Question: I searched the web but couldn't find a good answer for HTML/CSS designs:
- - 'select'-
Here the current behavior I'm noticing:
- - in dropdown position, the dropdown 'box' isn't clipped but is aligned to the left side of the combobox; as a consequence it goes beyond the right side of the screen and part of it is simply unreadable
What I would like to do is force the dropdown box to align with the of its parent combobox.
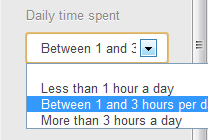
Answer: you'll be out of luck here with pure css.
you could look for a <URL> though and style that with css.